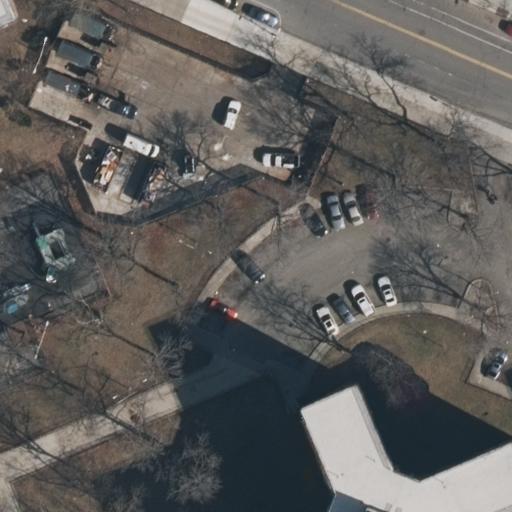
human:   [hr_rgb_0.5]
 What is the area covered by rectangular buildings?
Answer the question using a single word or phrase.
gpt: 22m2

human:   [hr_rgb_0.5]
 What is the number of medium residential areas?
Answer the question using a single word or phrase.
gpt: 0

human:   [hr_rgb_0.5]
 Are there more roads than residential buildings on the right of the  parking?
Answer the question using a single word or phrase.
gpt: yes

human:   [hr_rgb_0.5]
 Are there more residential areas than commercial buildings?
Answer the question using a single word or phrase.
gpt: yes

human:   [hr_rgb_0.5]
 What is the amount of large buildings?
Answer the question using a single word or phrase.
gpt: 1

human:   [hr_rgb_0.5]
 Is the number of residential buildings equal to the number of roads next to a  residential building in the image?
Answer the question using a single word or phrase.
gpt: no

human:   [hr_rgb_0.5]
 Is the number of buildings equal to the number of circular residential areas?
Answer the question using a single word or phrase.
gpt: no

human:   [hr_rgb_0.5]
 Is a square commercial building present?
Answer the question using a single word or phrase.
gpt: no

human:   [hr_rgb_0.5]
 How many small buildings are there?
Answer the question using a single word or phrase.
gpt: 2

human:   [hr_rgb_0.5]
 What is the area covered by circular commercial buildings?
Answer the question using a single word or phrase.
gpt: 0m2

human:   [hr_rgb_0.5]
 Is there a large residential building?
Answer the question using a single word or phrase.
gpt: yes

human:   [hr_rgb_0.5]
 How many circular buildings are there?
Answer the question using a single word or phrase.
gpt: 0

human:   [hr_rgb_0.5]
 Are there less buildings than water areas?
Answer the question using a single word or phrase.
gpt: no

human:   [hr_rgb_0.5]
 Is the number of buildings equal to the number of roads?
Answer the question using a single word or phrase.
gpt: no

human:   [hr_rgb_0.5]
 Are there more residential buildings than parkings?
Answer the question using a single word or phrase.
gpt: yes

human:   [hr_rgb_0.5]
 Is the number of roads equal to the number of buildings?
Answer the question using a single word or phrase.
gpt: no

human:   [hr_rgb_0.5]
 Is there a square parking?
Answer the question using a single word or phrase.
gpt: no

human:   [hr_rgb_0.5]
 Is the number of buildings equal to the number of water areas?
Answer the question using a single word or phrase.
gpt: no

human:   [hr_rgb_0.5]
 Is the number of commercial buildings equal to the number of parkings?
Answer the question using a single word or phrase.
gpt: no

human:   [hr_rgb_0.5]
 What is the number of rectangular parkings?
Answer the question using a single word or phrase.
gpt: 0

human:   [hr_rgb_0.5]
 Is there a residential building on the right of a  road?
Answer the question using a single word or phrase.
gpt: yes

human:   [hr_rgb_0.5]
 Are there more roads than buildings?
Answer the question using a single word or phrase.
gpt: yes

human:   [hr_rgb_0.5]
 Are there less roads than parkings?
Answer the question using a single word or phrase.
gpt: no

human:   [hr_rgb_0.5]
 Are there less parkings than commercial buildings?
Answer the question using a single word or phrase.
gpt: no

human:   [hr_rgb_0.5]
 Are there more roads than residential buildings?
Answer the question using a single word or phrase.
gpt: yes

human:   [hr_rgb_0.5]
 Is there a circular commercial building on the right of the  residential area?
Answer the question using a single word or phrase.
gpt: no

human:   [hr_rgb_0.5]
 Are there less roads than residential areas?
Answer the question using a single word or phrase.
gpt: no

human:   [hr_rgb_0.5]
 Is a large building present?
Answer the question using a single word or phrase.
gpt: yes

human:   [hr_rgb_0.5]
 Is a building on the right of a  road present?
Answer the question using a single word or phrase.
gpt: yes

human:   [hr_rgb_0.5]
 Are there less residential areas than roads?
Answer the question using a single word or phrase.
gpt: yes

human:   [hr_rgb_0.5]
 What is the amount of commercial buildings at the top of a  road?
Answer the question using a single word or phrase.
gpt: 0

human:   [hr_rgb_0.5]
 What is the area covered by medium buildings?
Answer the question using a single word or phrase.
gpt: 0m2

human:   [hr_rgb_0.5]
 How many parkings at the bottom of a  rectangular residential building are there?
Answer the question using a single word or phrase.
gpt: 1

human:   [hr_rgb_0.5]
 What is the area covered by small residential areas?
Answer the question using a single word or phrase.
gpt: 0m2

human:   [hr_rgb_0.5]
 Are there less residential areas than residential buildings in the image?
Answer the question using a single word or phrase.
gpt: yes

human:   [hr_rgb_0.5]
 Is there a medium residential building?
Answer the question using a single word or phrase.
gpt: no